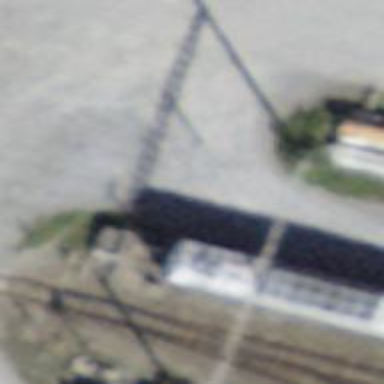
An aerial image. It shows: Railway buffer stop.